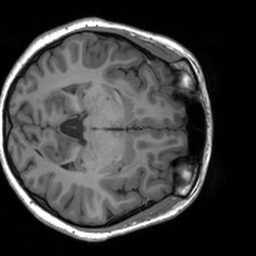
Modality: T1w
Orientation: axial
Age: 20
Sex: female
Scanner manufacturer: siemens
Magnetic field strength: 3 T
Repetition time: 1.9 s
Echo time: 0.00226 s